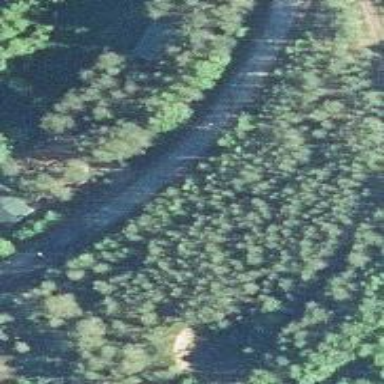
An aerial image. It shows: View of road.